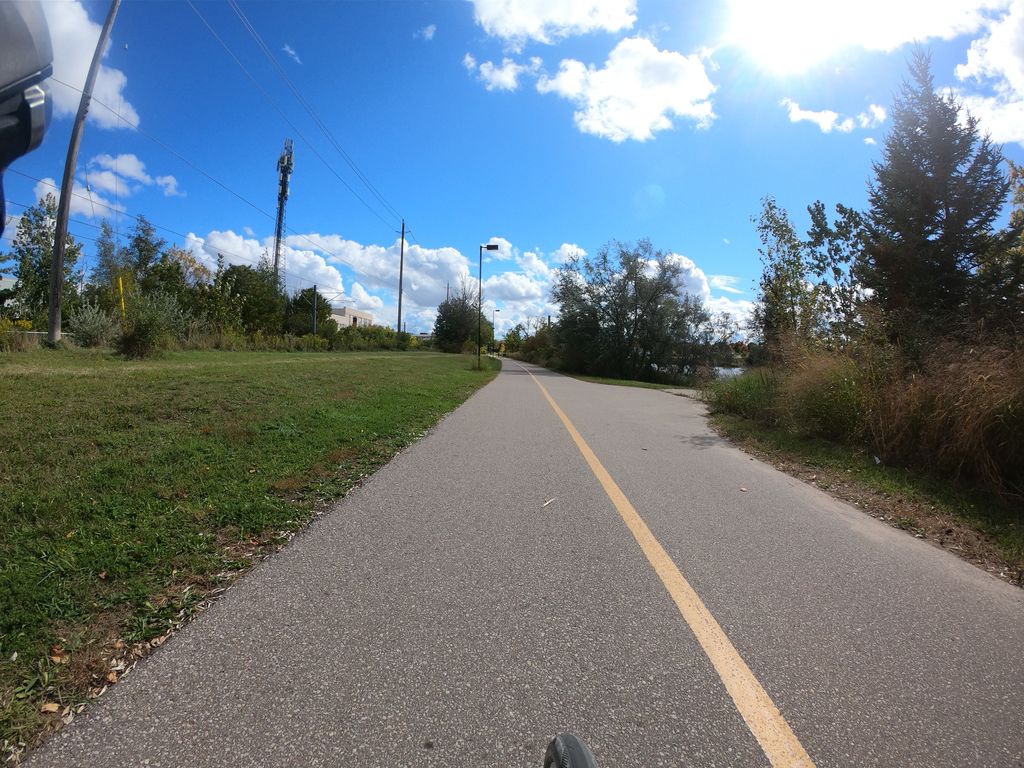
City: kitchener-waterloo